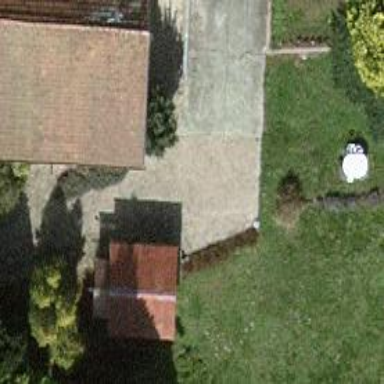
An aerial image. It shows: Driveway.